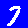
Digit: 7